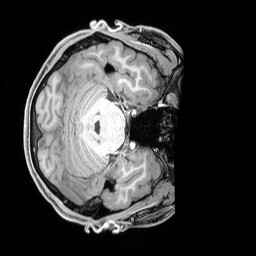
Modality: T1w
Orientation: axial
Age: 27
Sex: male
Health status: healthy
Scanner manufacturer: siemens
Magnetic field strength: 3 T
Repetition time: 1.65 s
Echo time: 0.00182 s